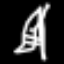
Label: The Eiffel Tower